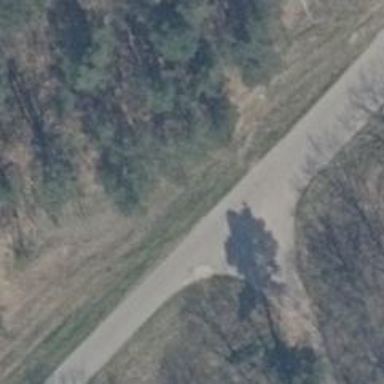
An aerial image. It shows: Unclassified road with asphalt surface passing through agricultural land.